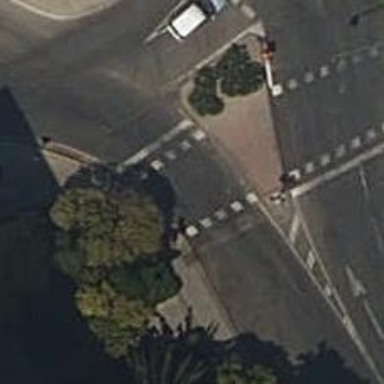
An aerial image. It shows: Crossing with traffic signals.